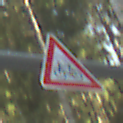
Verkehrszeichen: RadverkehrRechts
Umgebung: Outdoor, Nature
Tageszeit: MorningAfternoon
Wetter: Clear
Licht: Natural
Jahreszeit: NotSpecified
Kontrast: LowContrast